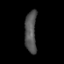
Tissue: prostate
Cell type: T cells
Senescence score: 0.7537
Nuclear area (px): 480
Mean DAPI intensity: 83.158